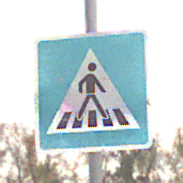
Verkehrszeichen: FussgaengerueberwegLinks
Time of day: MorningAfternoon
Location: Outdoor (Nature)
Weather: Overcast
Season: NotSpecified
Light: Natural